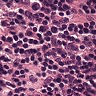
Metastatic tissue present: no